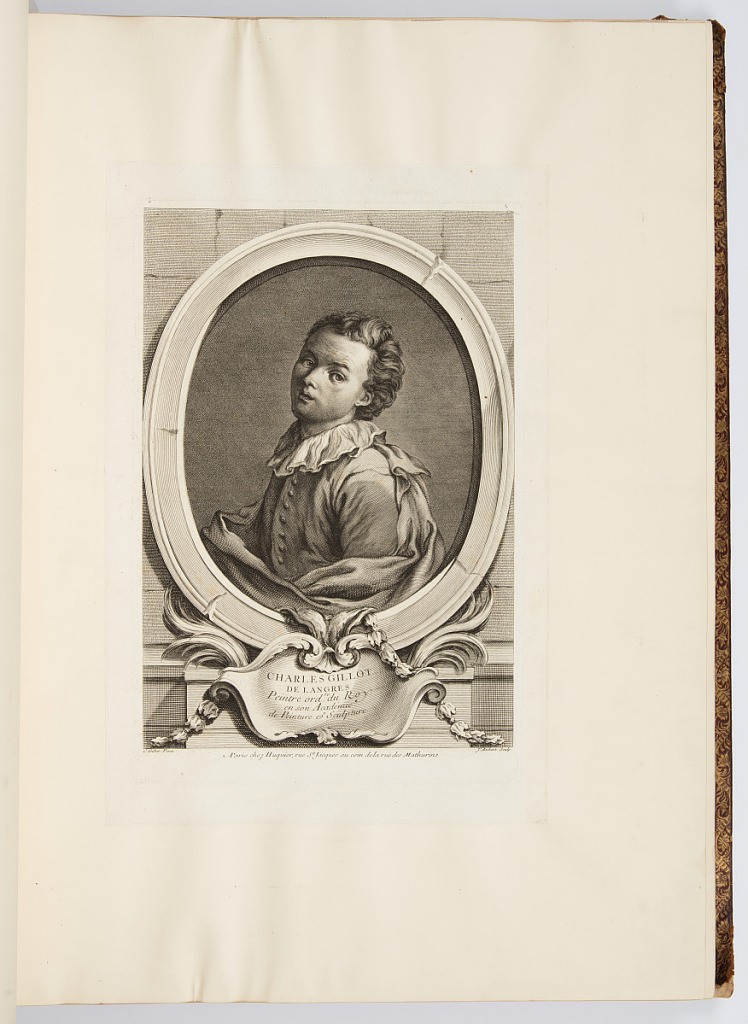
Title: CHARLES GILLOT DE LANGRES
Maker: Claude Gillot, French, 1673–1722
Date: ca. 1738
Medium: Etching and engraving on laid paper
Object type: Bound print
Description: Portrait of the Academician Claude Gillot, set within an oval medallion. This is the second state of the print with the Charles incorrectly printed instead of Claude. The name was corrected in the third and final state.